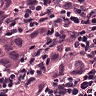
Metastatic tissue present: yes